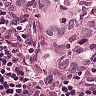
Metastatic tissue present: yes